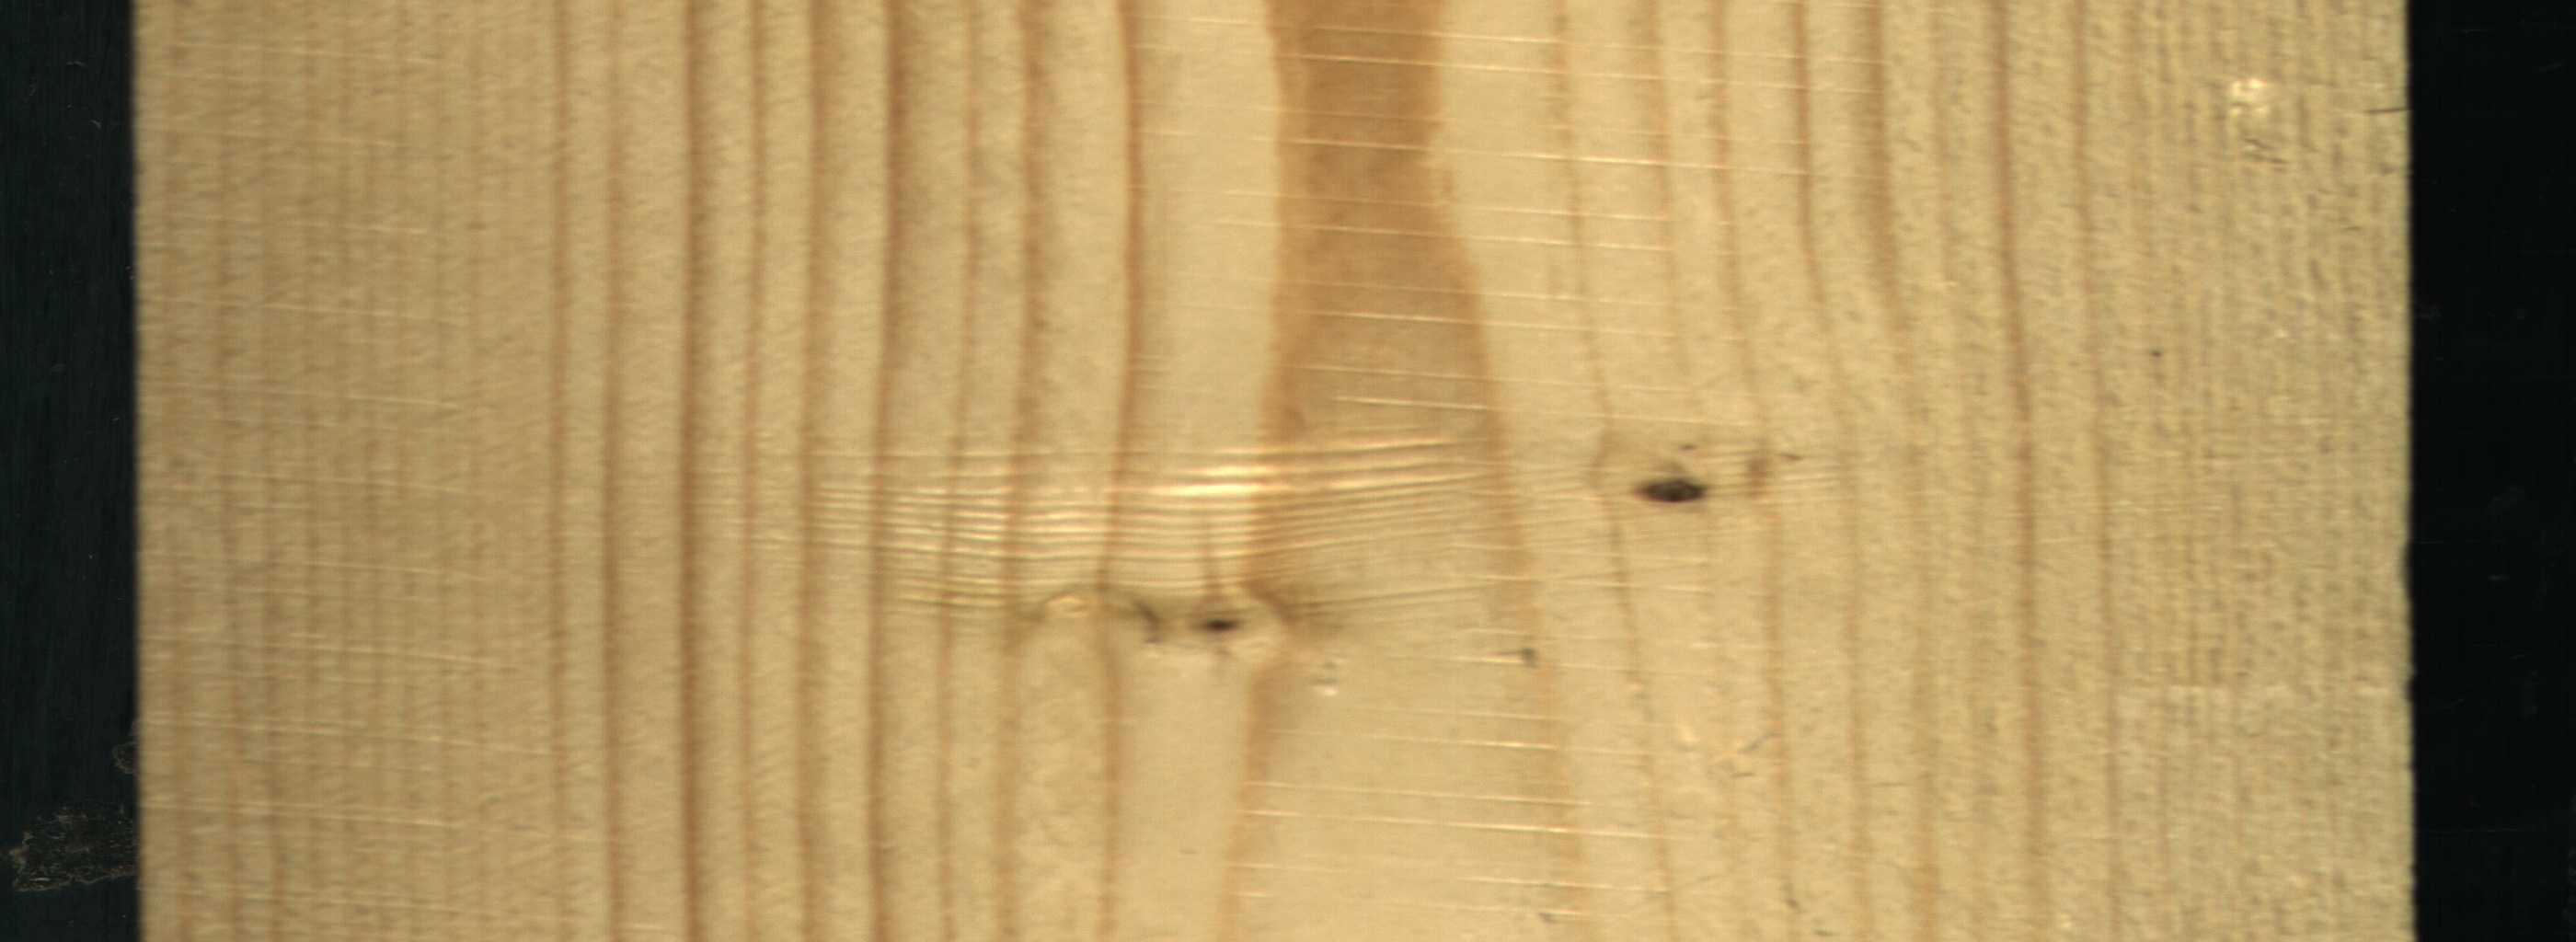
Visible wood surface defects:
Dead_Knot
Live_Knot